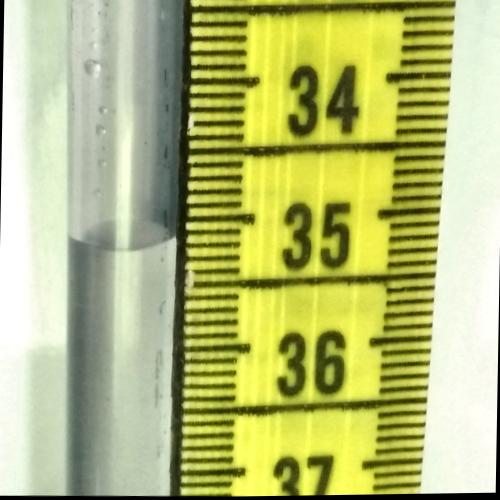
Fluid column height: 35.2 cm